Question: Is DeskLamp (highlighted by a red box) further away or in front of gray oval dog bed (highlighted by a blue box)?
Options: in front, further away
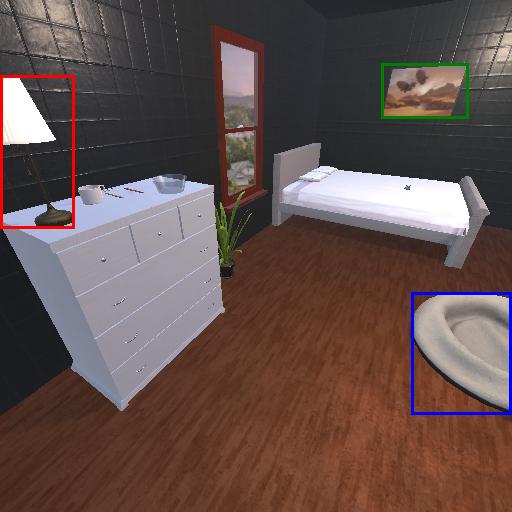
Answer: in front